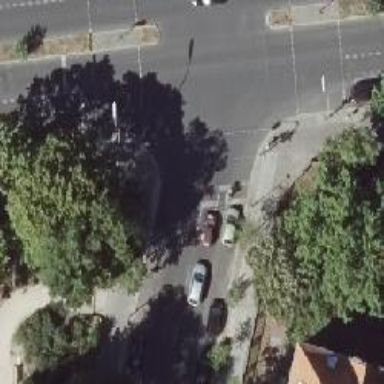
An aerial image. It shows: Road with traffic signals.